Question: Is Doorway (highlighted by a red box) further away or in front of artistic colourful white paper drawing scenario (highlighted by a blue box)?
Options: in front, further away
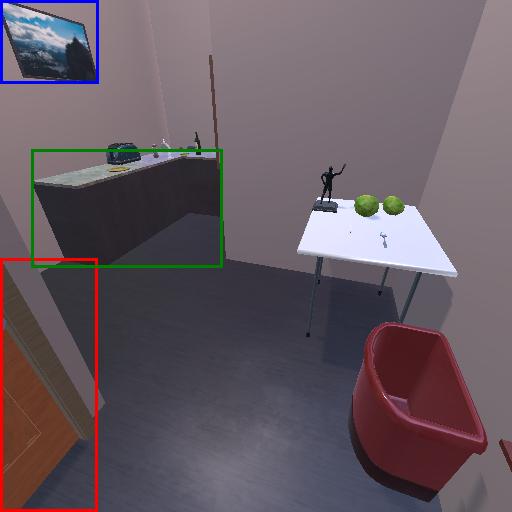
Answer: in front